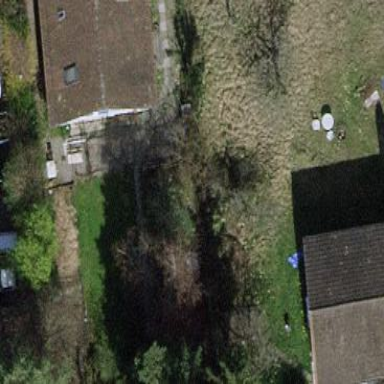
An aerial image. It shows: Garden surrounded by fence.